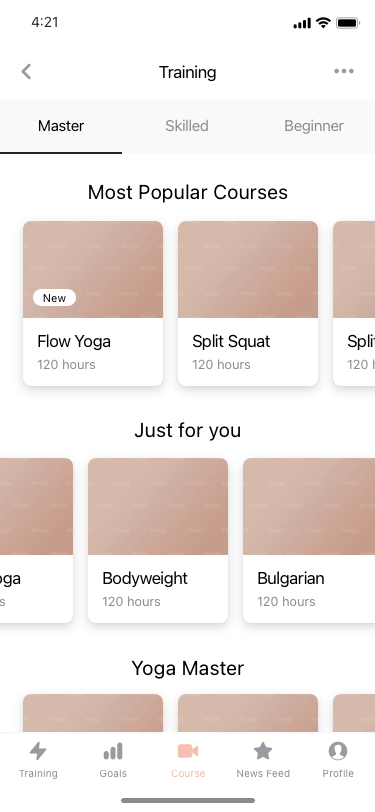
Text in this UI design:
Yoga Master
Most Popular Courses
Just for you